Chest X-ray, PA view. Patient: 11 years old, sex F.
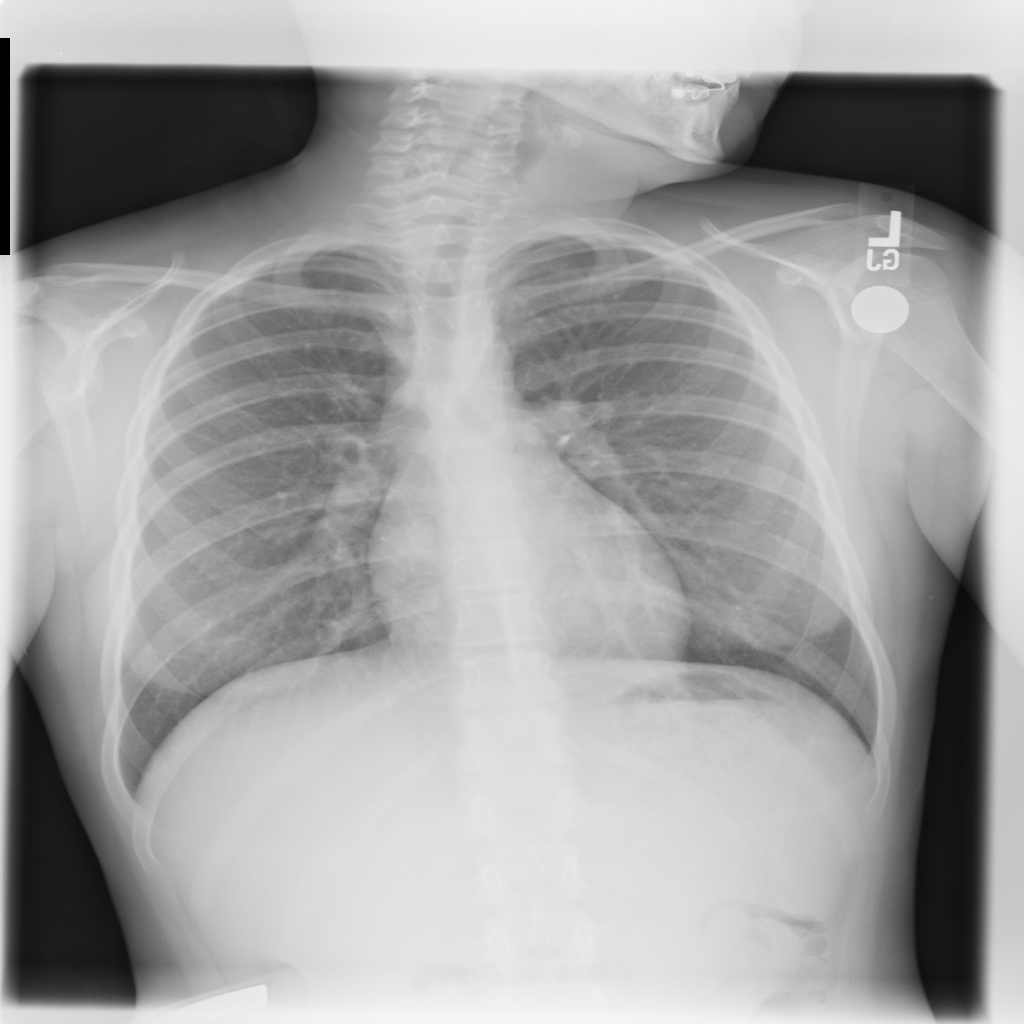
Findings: No Finding